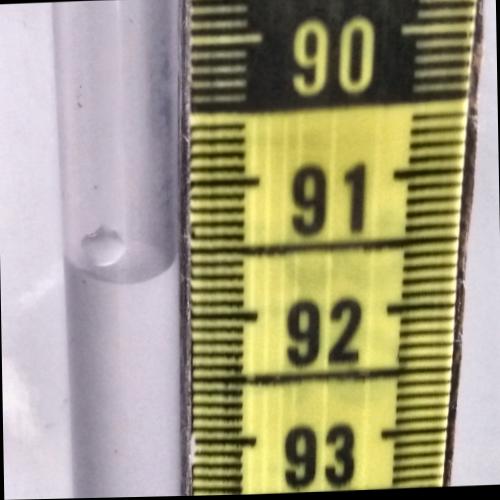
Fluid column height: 91.7 cm